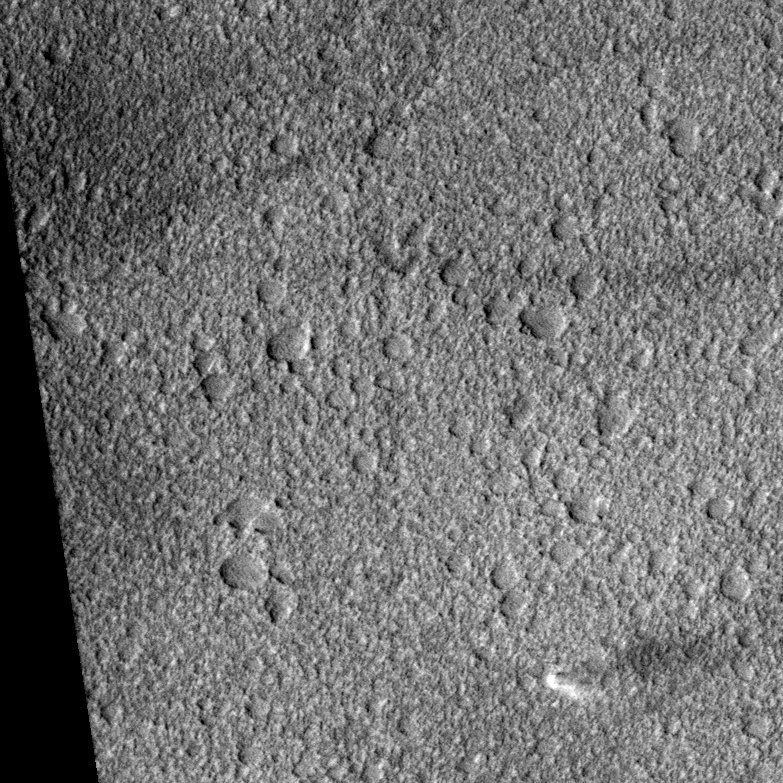
Label: dustdevil